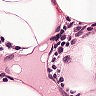
Metastatic tissue present: no